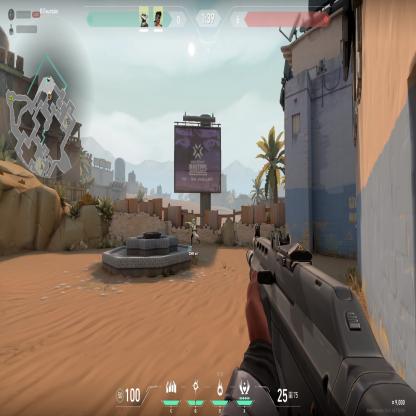
Label: teammate